Aerial crown-view tile of a tropical tree (Barro Colorado Island, Panama), acquired 20250317:
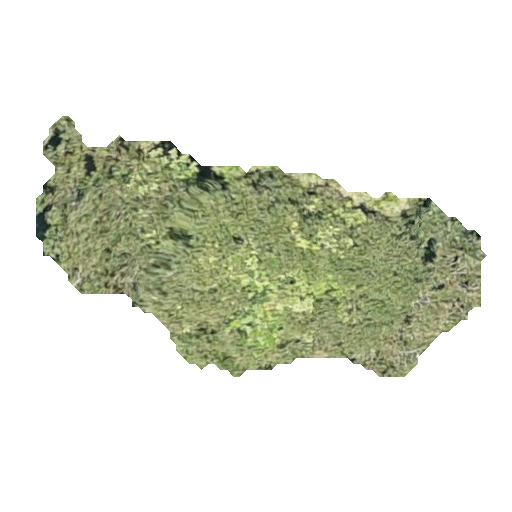
Species: Luehea seemannii
GBIF accepted scientific name: Luehea seemannii
Crown area: 108.428 m²